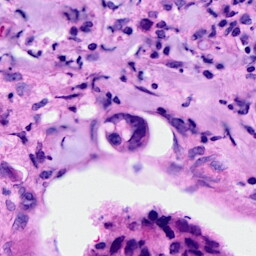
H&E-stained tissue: Breast